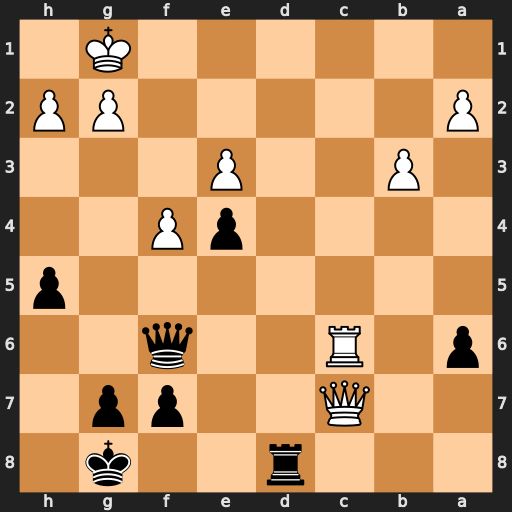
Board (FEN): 3r2k1/2Q2pp1/p1R2q2/7p/4pP2/1P2P3/P5PP/6K1
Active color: b
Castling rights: -
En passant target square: -
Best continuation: Rd1+ Kf2 Qh4+ g3 Qxh2#